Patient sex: F
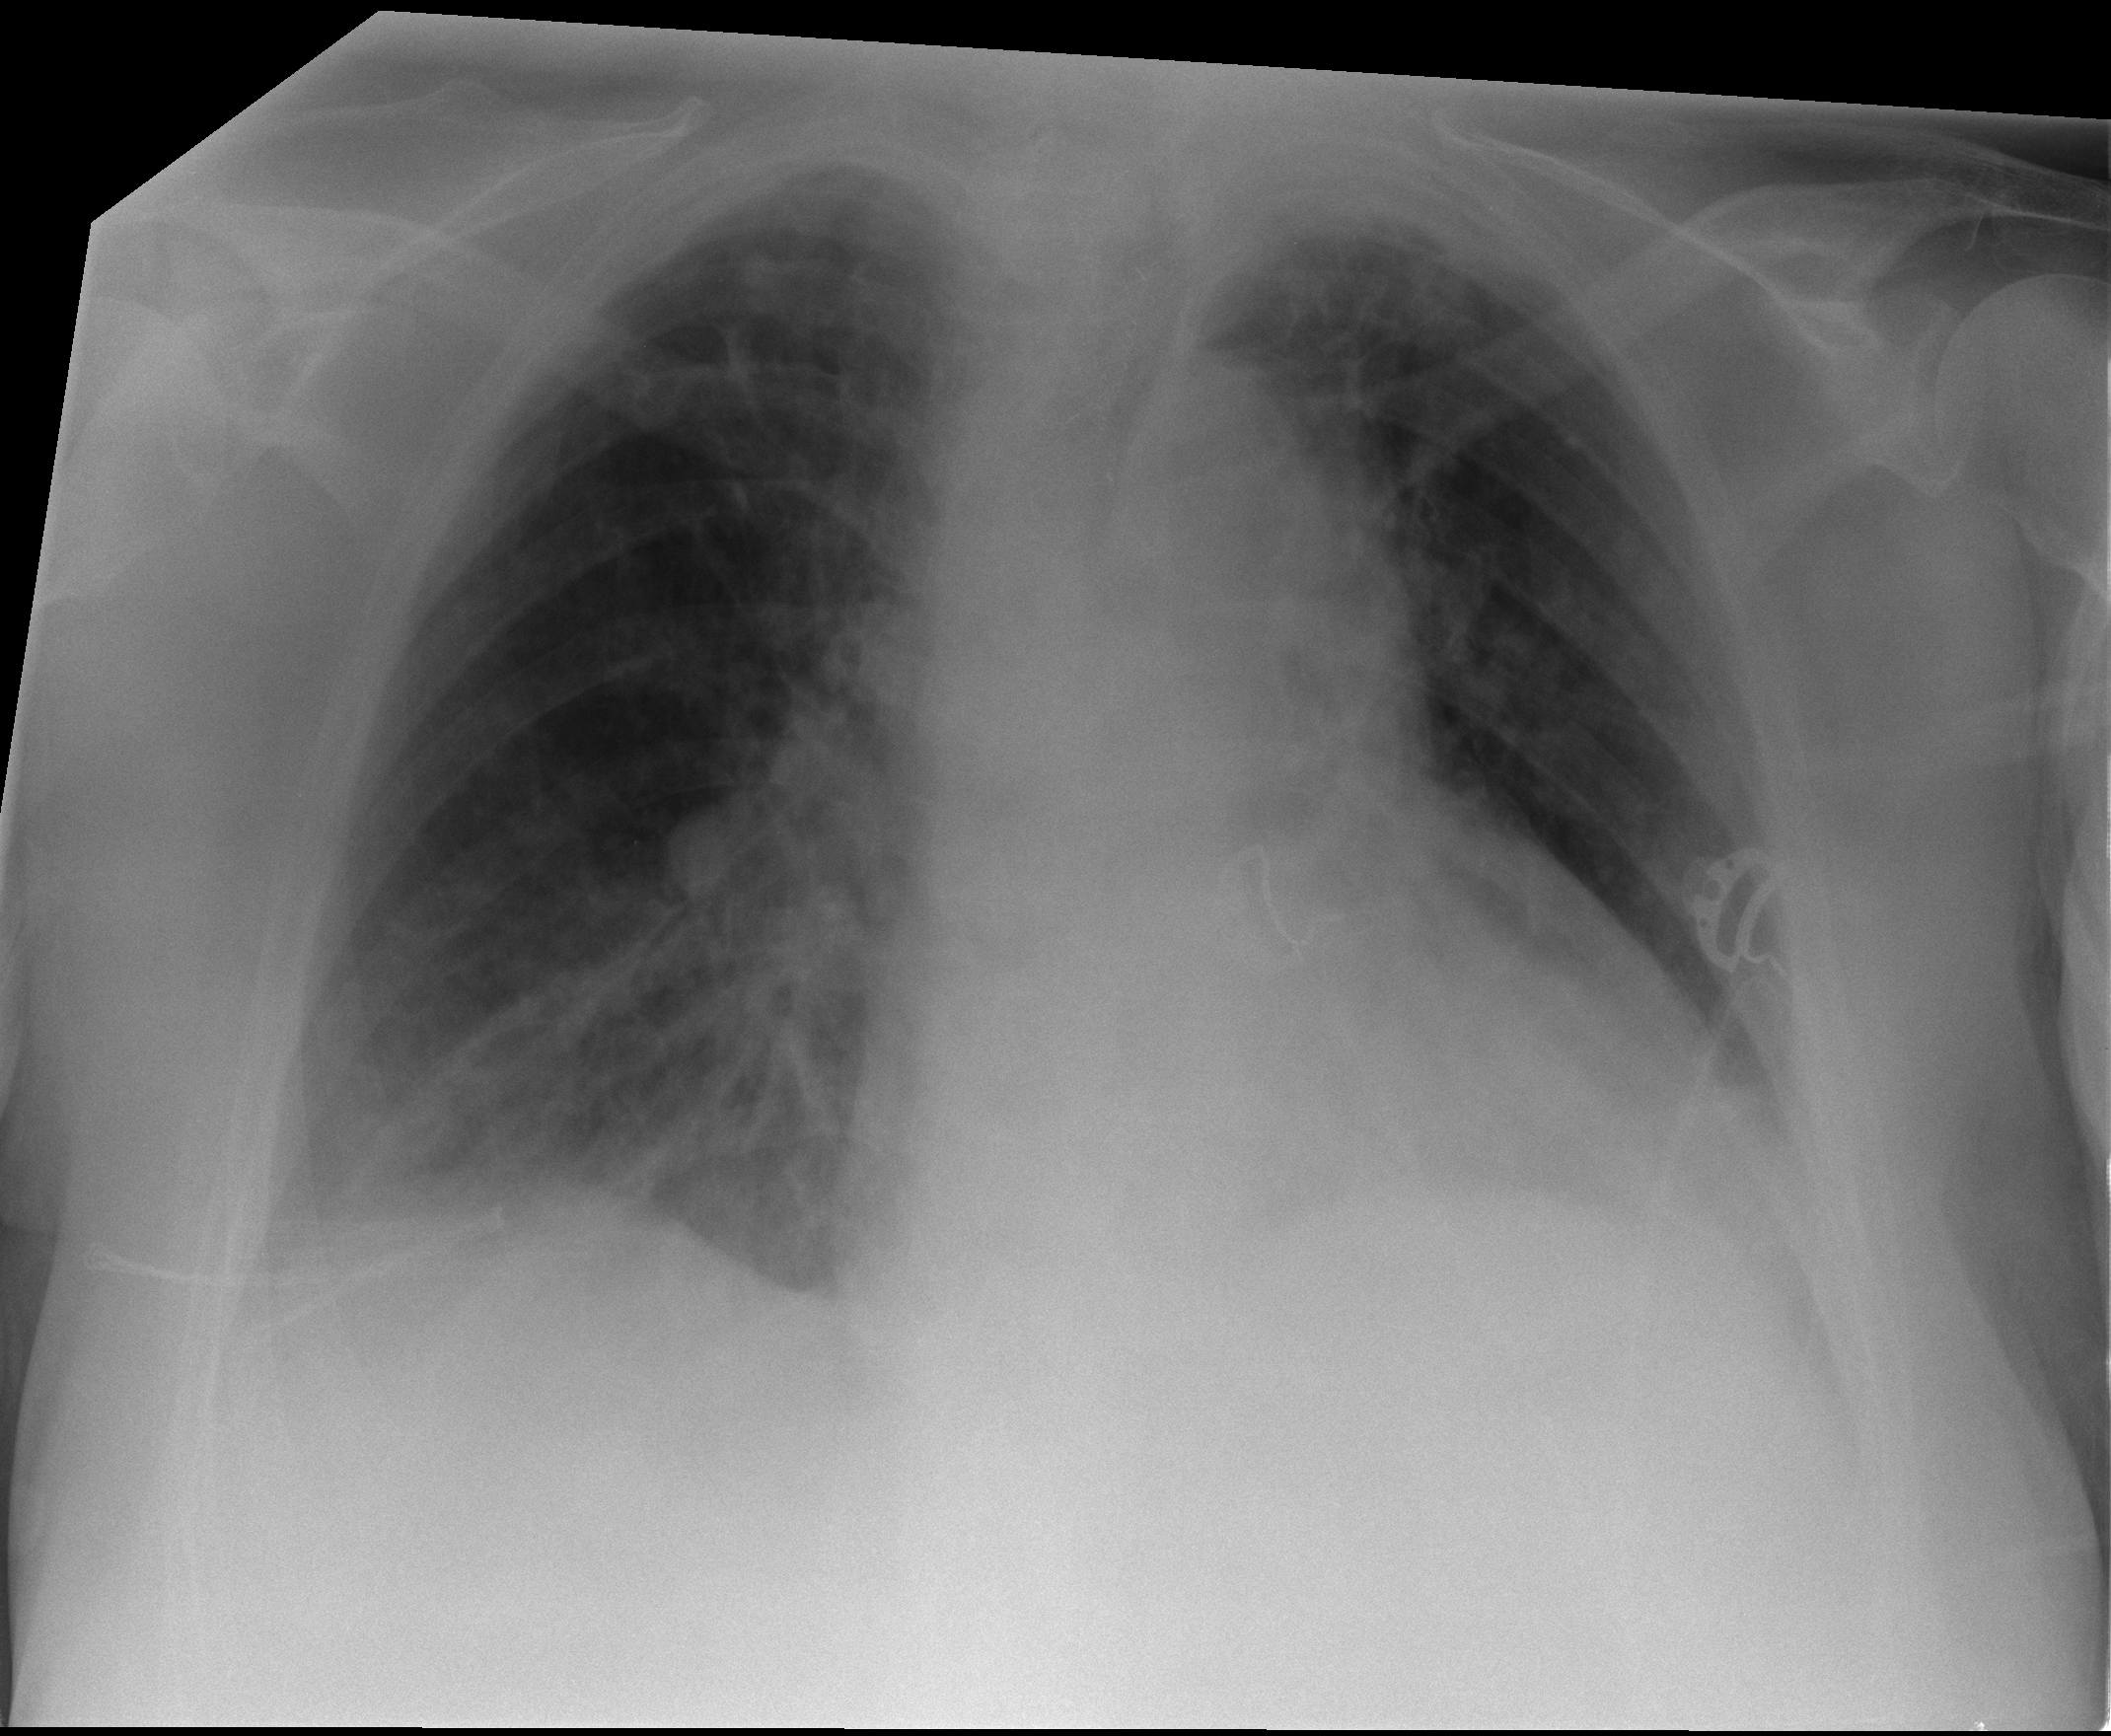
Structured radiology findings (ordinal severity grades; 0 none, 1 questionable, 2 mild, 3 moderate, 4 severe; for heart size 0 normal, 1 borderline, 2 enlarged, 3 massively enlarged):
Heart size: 2
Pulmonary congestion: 1
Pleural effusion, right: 2
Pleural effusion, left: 2
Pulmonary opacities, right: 0
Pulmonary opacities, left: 1
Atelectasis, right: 2
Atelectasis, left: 2